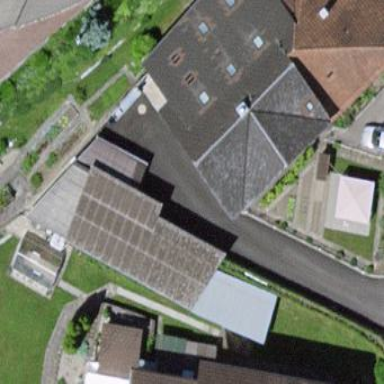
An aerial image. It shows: View of roof of building.